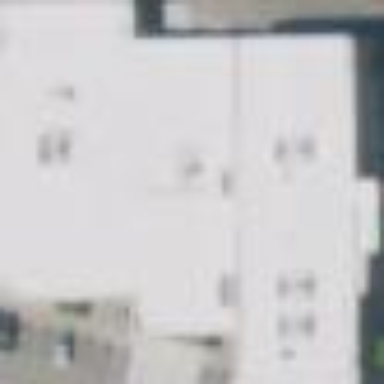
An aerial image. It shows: Retail building.